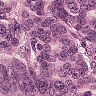
Metastatic tissue present: yes